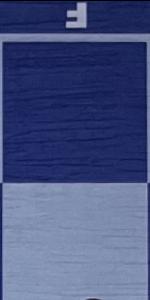
Label: Empty